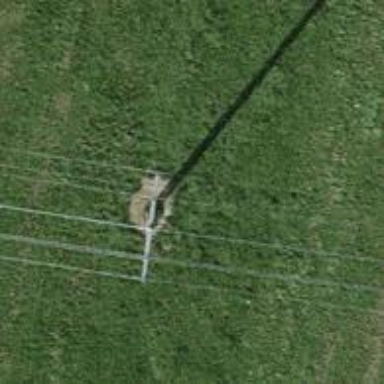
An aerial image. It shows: Concrete power pole.